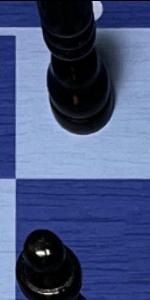
Label: Empty